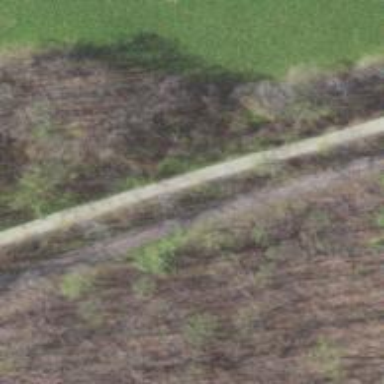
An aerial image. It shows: Unclassified road.